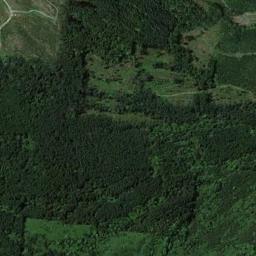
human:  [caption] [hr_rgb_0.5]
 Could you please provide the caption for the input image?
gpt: The forest has a lot of dense dark green trees of different types and some roads go through the forest .

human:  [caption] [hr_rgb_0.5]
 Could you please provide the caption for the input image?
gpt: The forest is on the grass .

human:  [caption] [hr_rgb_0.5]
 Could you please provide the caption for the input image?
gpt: This is a dense forest .

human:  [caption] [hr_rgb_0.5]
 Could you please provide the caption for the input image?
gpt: A large dense mixed dark green and light green forest and there are several curved roads in the forest .

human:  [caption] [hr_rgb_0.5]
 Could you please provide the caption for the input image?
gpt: A dense forest with many green trees .